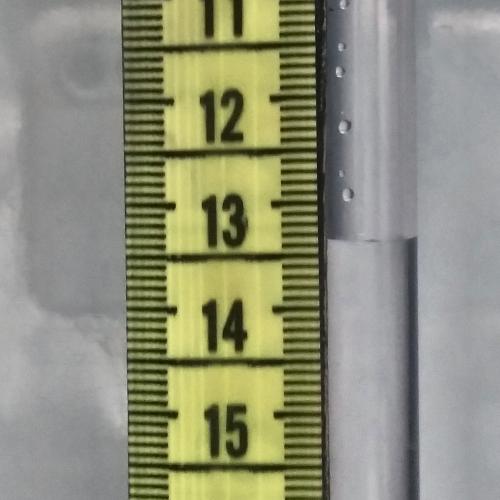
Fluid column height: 13.4 cm